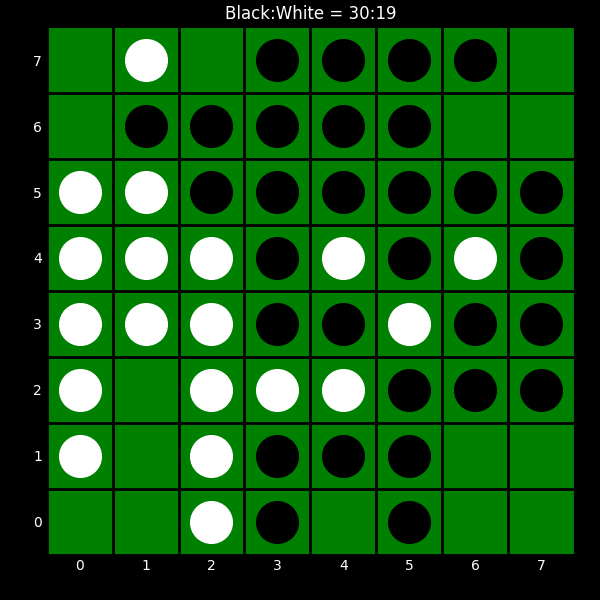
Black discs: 30
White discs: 19